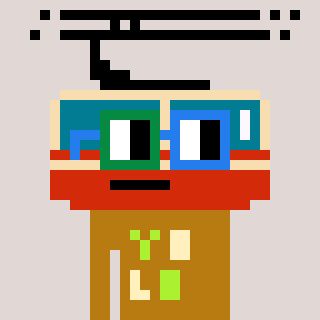
a pixel art character with square green and blue glasses, a tram wagon-shaped head and a gold-colored body on a warm background